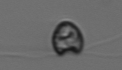
Label: flagellate_morphotype1